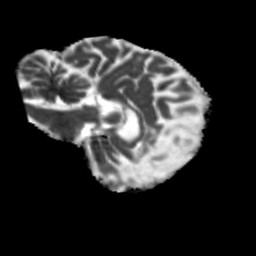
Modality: MD
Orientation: sagittal
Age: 75
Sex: male
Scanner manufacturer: siemens
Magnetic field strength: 3 T
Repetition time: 5.25 s
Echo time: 0.08 s